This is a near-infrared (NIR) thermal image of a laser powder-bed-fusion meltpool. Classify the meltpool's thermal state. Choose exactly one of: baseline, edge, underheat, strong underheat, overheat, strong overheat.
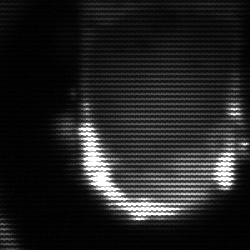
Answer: baseline